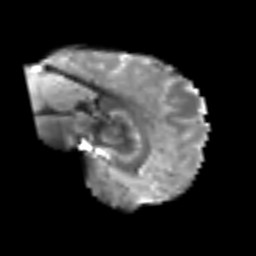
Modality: T2w
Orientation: sagittal
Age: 49
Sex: male
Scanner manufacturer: siemens
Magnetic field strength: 3 T
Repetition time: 6.1 s
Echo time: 0.101 s